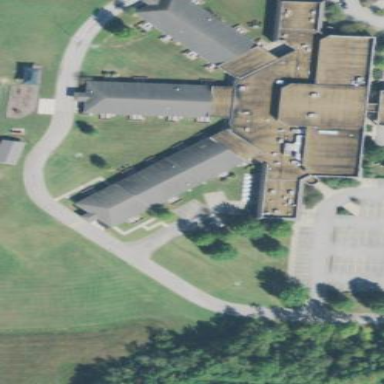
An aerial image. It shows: School building.